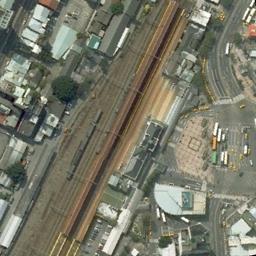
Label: railway_station